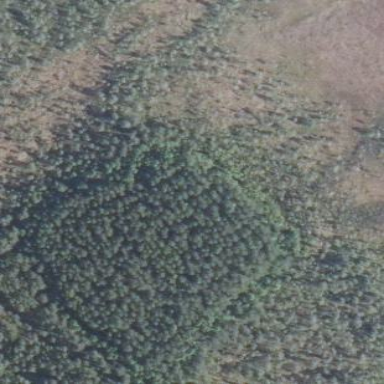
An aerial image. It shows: Needle-leaved woodland.